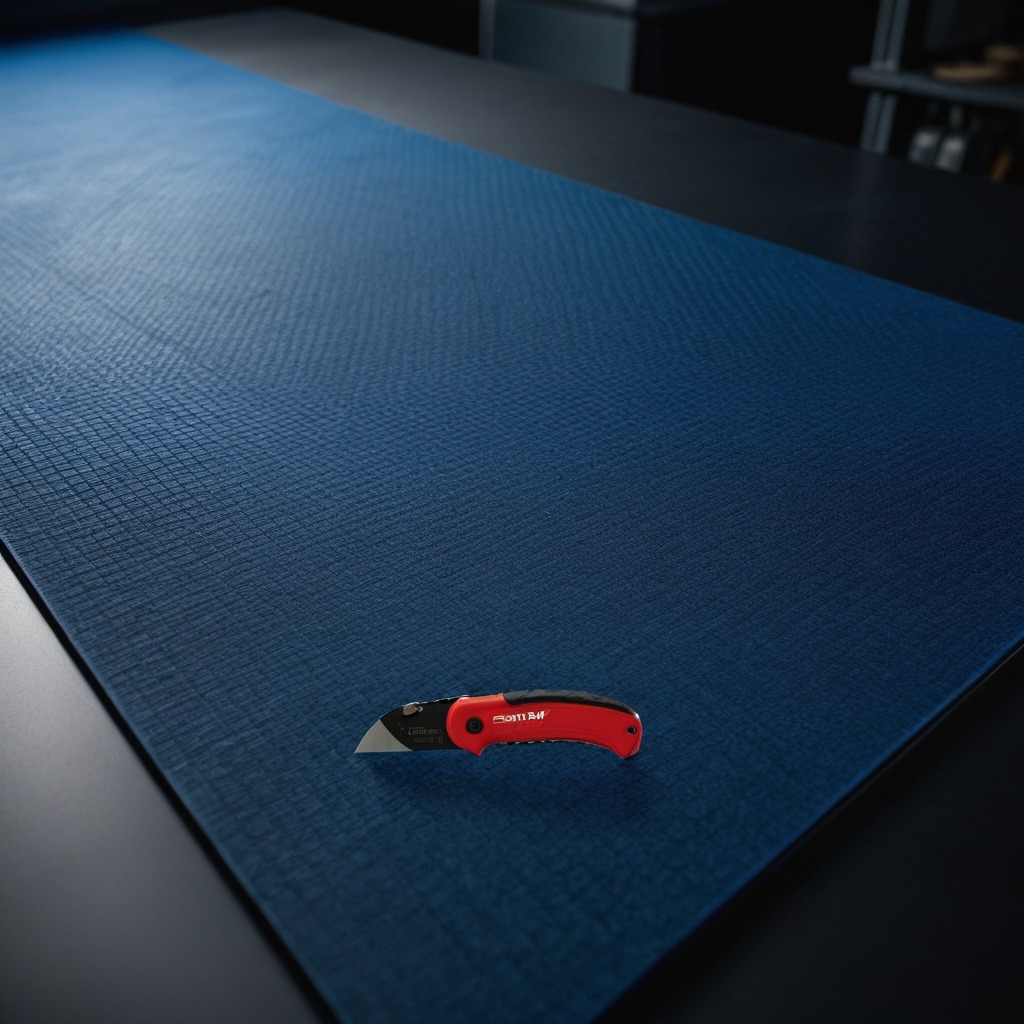
A utility knife lying on a clean granite tabletop covered with a blue rubber mat inside a workshop at night dim ambient light soft shadows worn but beneath the mat